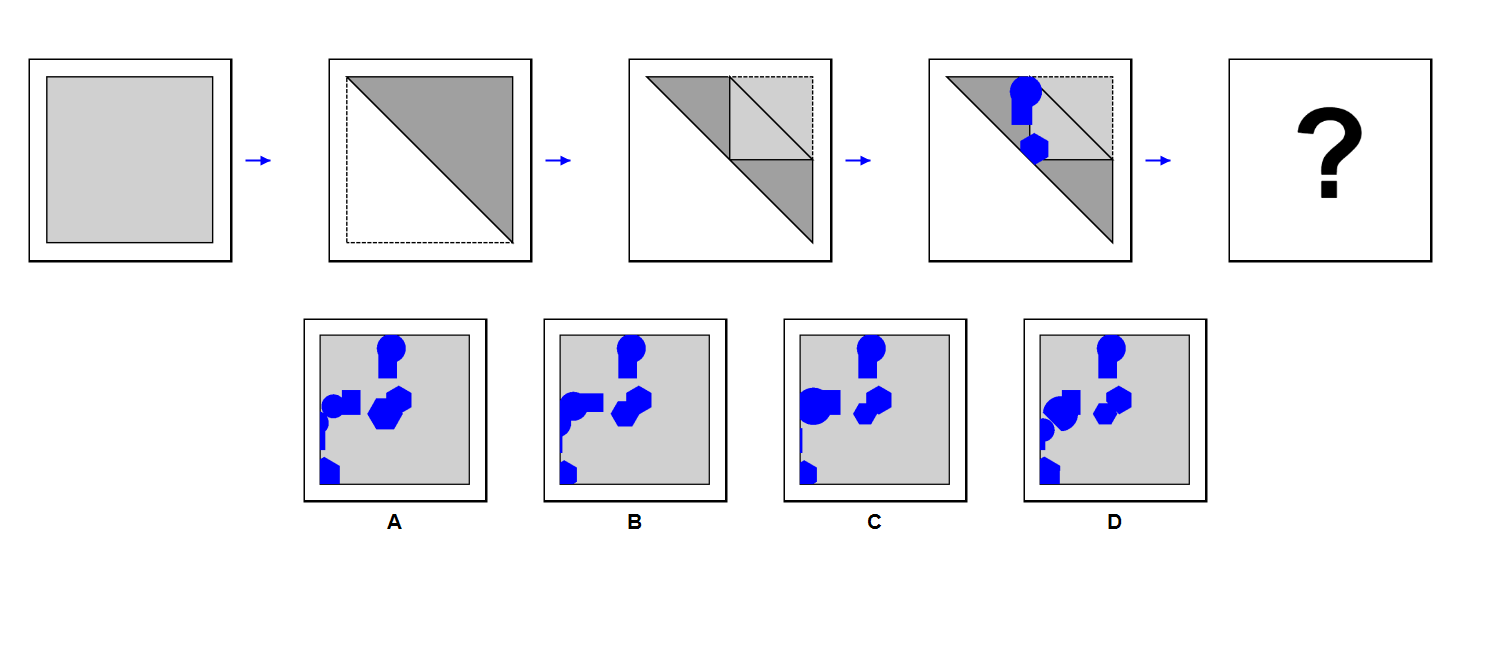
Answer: B